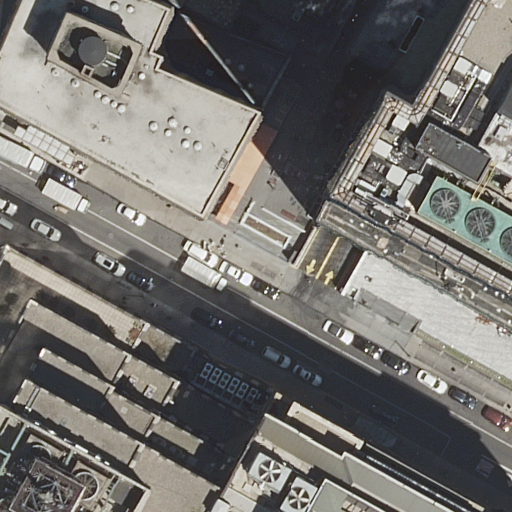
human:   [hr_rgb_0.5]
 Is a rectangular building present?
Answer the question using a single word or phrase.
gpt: yes

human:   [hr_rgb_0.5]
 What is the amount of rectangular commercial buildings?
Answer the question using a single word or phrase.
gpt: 0

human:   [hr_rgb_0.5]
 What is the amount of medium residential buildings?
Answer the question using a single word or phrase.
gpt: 1

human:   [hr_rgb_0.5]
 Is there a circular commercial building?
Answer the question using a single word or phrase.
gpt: no

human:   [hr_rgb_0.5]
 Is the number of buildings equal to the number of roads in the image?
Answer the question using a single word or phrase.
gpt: no

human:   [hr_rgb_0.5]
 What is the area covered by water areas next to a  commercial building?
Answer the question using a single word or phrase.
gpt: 0m2

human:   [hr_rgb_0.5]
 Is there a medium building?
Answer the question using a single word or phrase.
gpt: yes

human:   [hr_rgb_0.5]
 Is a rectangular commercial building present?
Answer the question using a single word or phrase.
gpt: no

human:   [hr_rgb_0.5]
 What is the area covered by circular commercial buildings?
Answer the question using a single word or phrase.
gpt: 0m2

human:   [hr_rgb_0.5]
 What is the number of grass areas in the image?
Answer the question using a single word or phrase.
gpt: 0

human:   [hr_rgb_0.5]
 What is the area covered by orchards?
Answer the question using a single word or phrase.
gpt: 0m2

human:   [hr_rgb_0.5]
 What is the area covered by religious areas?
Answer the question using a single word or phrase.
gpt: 0m2

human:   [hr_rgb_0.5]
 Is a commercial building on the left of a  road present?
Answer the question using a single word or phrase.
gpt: yes

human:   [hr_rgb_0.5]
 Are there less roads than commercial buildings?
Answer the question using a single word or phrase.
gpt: no

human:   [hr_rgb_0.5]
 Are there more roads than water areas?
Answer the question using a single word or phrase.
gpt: yes

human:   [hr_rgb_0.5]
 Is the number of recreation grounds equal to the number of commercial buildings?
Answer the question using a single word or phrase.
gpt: no

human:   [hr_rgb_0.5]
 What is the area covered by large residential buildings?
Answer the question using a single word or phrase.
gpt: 2256m2

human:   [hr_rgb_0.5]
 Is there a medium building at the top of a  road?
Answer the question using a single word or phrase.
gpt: yes

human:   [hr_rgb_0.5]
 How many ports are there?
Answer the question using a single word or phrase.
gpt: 0

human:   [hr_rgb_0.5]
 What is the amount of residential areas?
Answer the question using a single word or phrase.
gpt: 0

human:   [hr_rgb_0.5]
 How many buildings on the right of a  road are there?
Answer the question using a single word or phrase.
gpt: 1

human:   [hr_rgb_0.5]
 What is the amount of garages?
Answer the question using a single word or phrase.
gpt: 0

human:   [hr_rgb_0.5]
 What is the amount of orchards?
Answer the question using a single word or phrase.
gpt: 0

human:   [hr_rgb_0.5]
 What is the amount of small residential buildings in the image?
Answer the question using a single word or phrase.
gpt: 1

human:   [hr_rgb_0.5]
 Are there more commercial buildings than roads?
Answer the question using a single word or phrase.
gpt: no

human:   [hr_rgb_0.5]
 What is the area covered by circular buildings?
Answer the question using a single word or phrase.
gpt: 0m2

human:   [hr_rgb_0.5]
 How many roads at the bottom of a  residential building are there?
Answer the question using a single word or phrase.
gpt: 1

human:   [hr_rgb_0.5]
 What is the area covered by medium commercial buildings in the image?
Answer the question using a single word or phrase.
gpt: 0m2

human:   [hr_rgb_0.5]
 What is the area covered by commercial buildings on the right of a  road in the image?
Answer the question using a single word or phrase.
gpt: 1628m2

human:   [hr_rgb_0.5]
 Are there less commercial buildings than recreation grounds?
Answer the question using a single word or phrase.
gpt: no

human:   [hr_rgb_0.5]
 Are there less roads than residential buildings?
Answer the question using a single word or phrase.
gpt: yes

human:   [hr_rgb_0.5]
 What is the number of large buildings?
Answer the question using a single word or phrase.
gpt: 4

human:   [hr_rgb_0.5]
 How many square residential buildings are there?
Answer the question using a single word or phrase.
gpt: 0

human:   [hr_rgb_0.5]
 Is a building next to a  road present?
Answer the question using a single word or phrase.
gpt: yes

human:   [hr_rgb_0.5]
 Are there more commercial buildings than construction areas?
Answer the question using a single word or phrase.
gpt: yes

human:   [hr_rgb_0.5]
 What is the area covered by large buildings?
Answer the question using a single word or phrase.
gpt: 5870m2